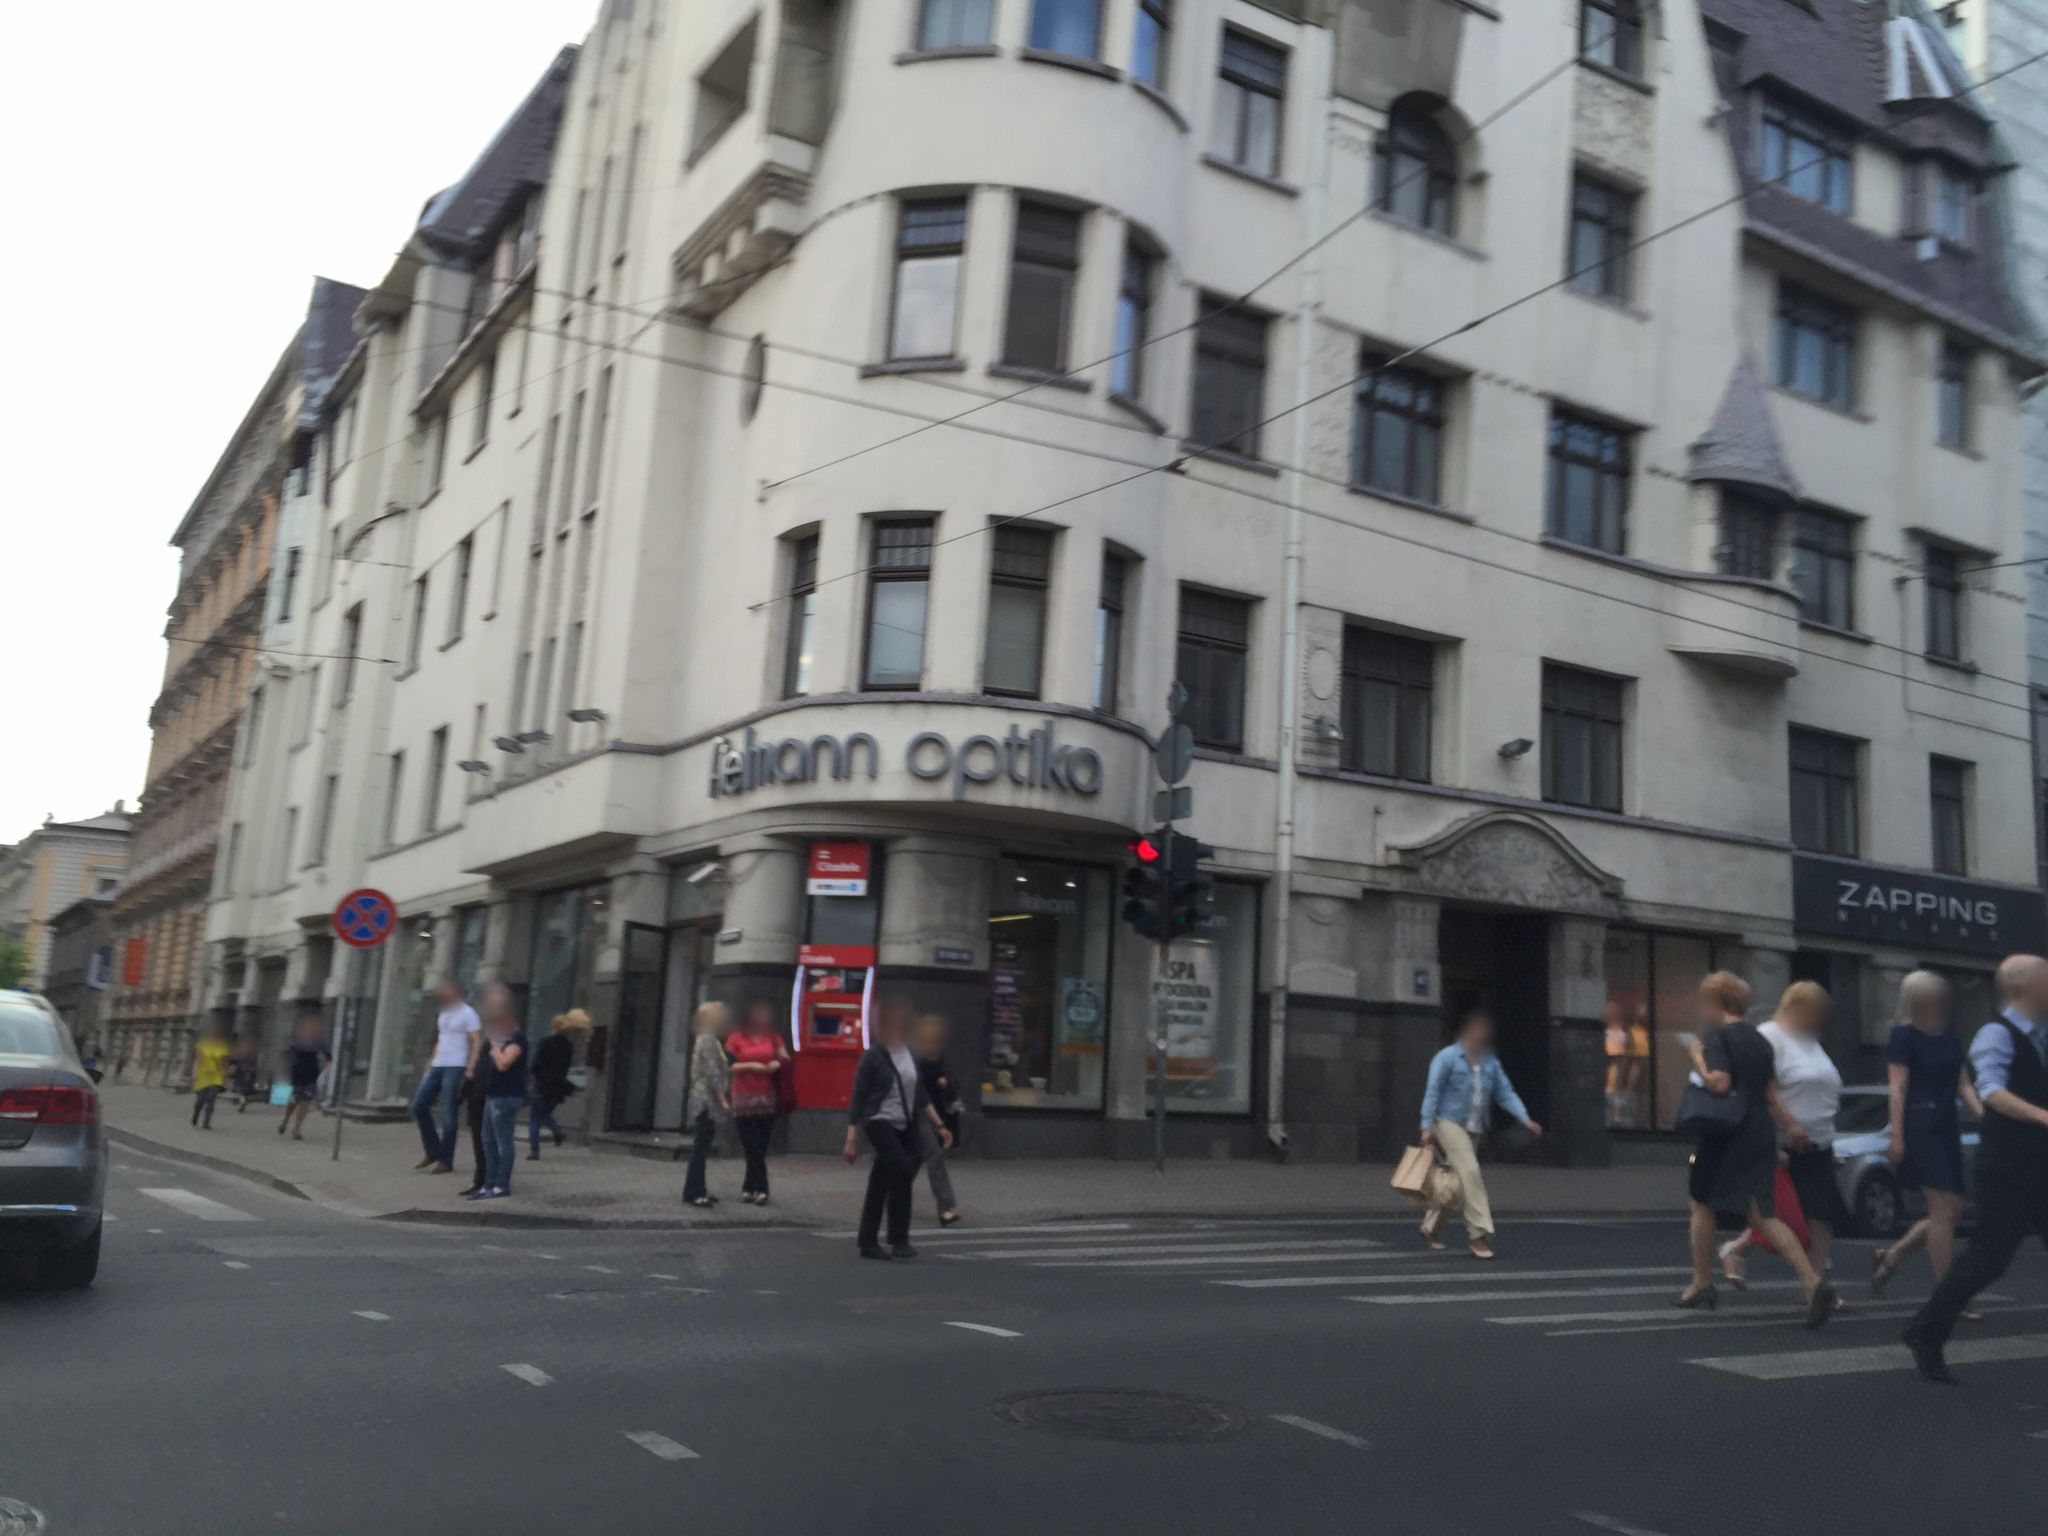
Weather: clear
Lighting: day
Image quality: good
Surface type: walking surface
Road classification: primary
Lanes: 2
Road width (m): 1.0
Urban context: urban centre
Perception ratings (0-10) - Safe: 2.83, Lively: 7.05, Beautiful: 4.69, Boring: 2.51, Depressing: 6.01, Wealthy: 3.97